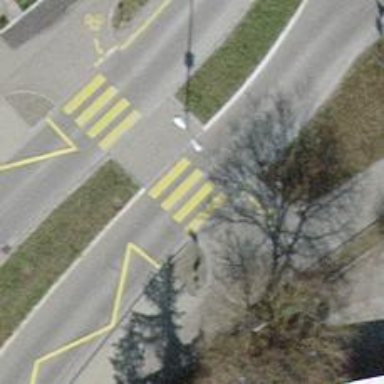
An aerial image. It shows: Marked crossing on asphalt path. The path has separate asphalt surfaces for both footway and cycleway crossings.